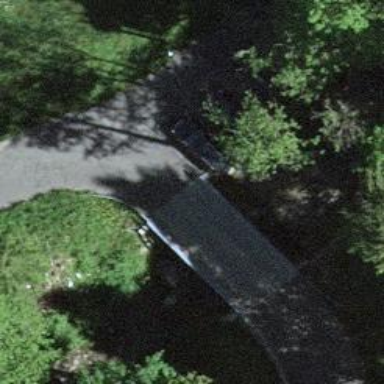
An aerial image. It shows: Unclassified road with bridge.